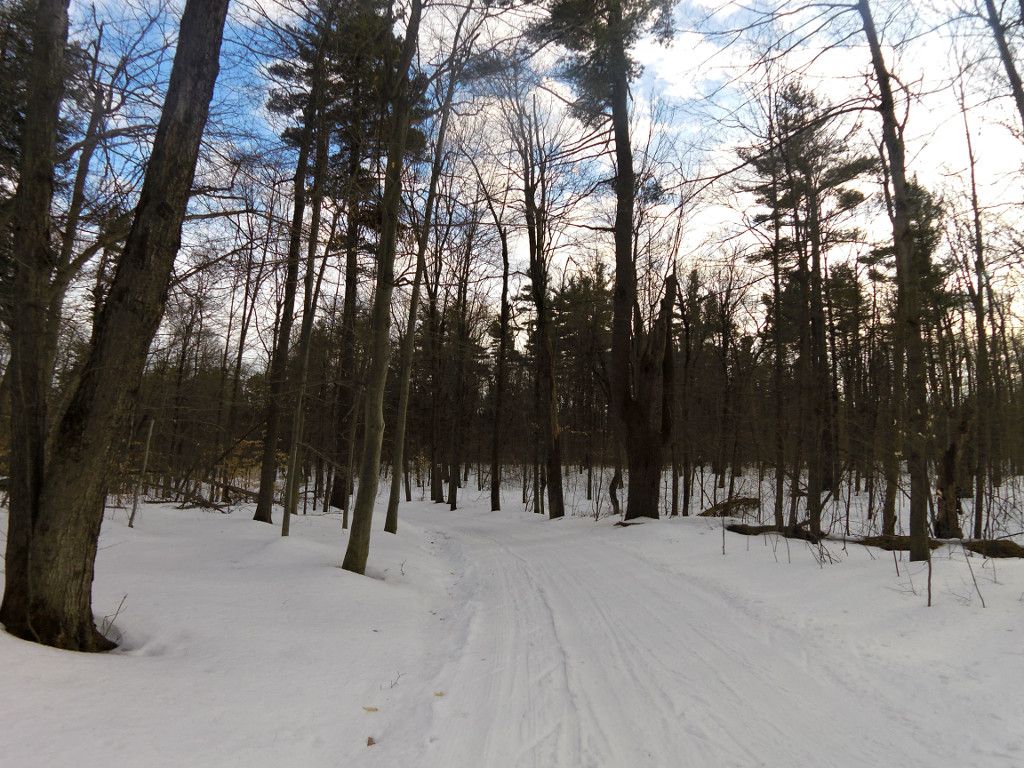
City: ottawa-gatineau